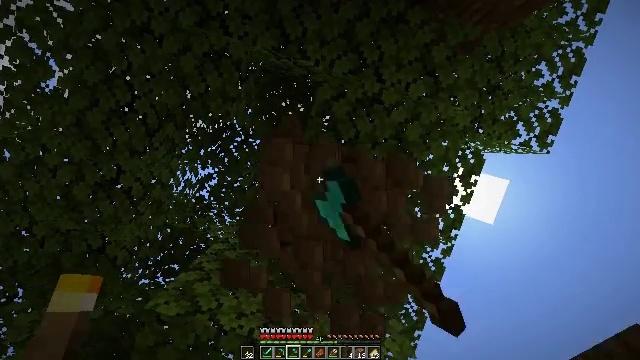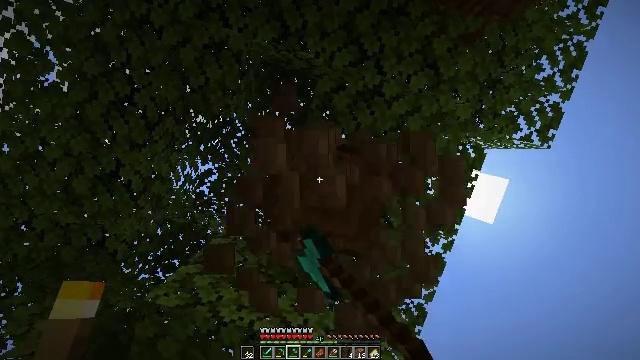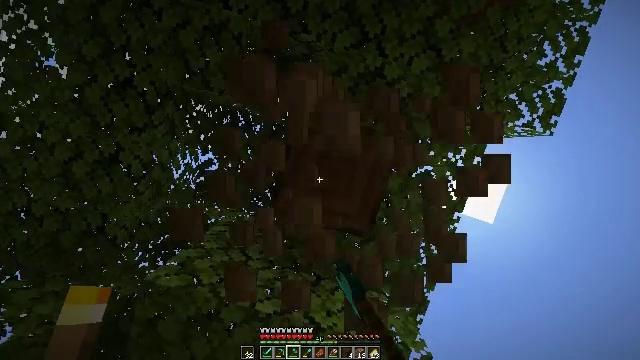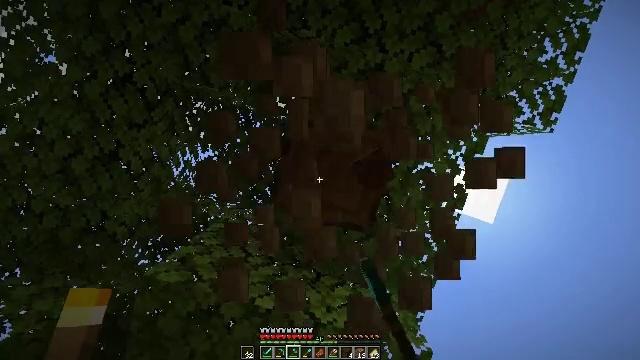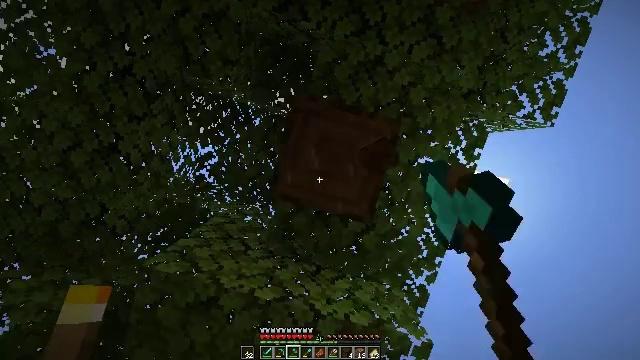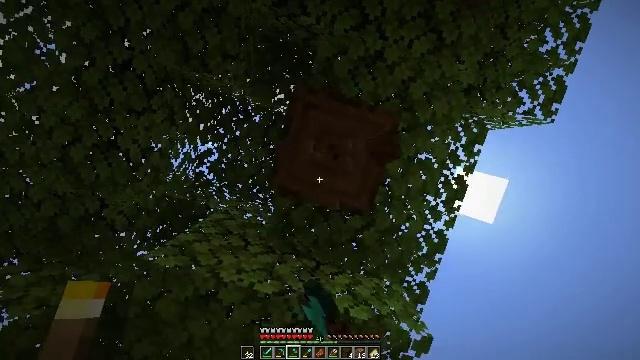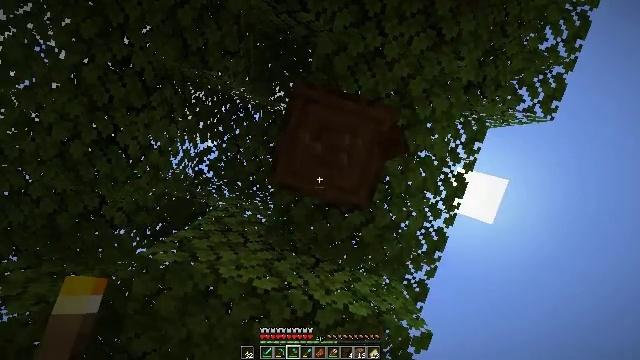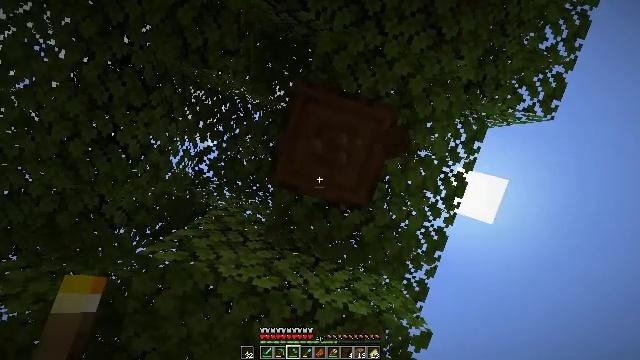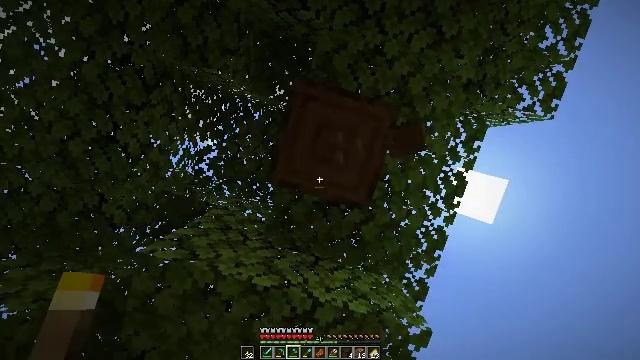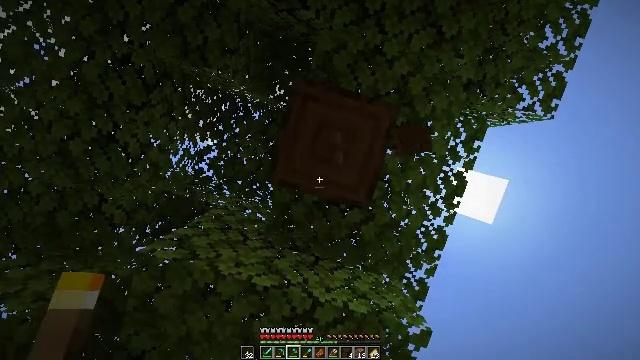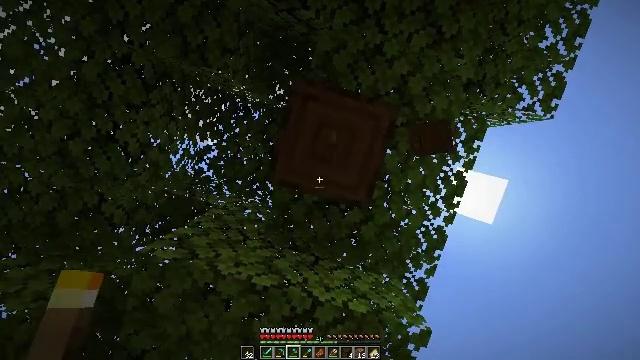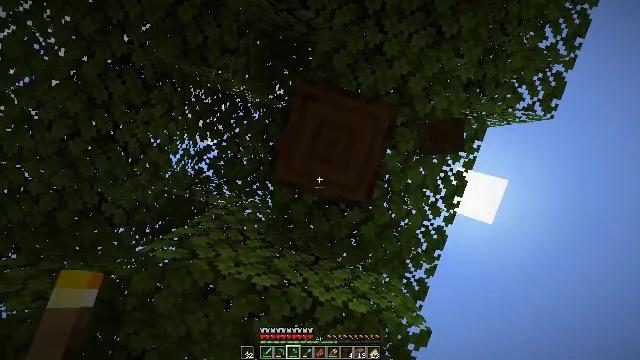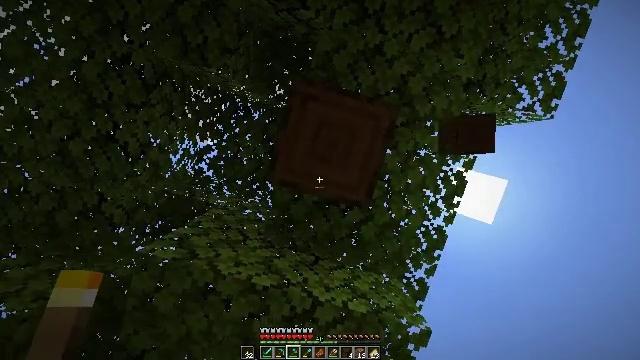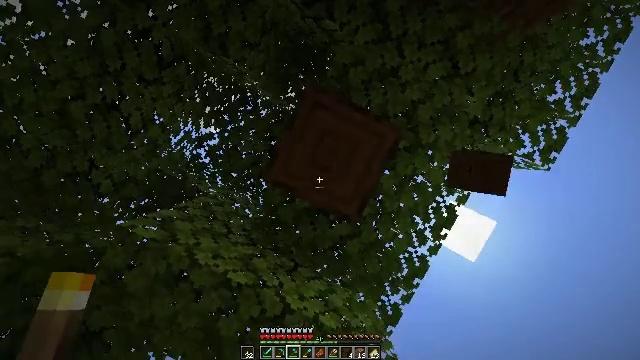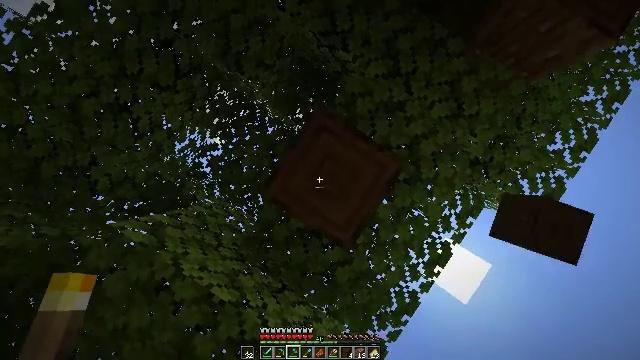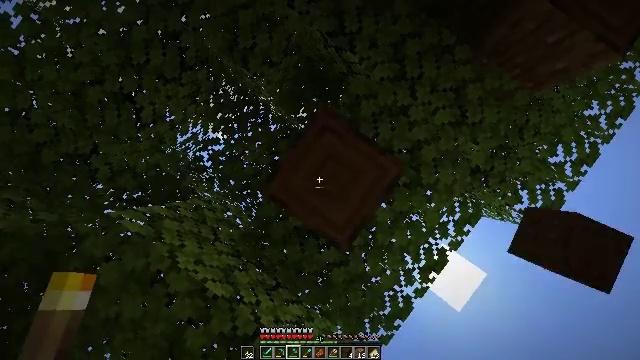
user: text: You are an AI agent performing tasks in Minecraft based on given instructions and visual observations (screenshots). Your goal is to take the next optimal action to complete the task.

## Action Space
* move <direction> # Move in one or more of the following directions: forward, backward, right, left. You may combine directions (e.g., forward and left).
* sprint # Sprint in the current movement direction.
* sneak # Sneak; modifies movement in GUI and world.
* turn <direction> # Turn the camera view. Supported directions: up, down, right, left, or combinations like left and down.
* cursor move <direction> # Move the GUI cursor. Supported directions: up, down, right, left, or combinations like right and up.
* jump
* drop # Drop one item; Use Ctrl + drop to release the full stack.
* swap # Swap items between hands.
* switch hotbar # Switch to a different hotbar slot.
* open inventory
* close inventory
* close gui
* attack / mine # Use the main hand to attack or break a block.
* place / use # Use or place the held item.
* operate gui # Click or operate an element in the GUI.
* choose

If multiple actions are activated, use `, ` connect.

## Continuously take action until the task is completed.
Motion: motion action
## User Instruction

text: Mine the dark oak log from a tree.
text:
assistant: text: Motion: move forward, attack / mine
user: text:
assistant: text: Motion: move forward, attack / mine
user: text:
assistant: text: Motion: attack / mine
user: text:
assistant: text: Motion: attack / mine
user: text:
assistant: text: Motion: attack / mine
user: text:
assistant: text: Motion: no_op
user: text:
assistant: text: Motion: no_op
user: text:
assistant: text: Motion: no_op
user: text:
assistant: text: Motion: no_op
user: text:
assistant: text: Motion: no_op
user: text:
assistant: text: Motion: no_op
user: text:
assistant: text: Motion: no_op
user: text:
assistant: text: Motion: turn right and up
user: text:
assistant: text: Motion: turn right and up
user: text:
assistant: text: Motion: turn right and up
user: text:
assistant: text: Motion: no_op
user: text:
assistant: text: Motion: attack / mine
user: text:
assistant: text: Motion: attack / mine
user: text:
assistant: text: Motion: attack / mine
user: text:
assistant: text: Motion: attack / mine
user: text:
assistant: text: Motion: turn right, attack / mine
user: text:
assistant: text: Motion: attack / mine
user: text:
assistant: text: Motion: attack / mine
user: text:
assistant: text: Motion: attack / mine
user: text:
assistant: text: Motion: turn right, attack / mine
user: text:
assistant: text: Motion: attack / mine
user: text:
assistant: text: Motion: attack / mine
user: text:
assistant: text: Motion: attack / mine
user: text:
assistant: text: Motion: turn right, attack / mine
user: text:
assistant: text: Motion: turn right, attack / mine